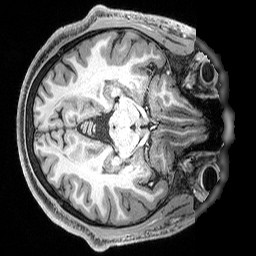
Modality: T1w
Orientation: axial
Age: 20
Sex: male
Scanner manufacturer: siemens
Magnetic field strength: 3 T
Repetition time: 2.5 s
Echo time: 0.0029 s